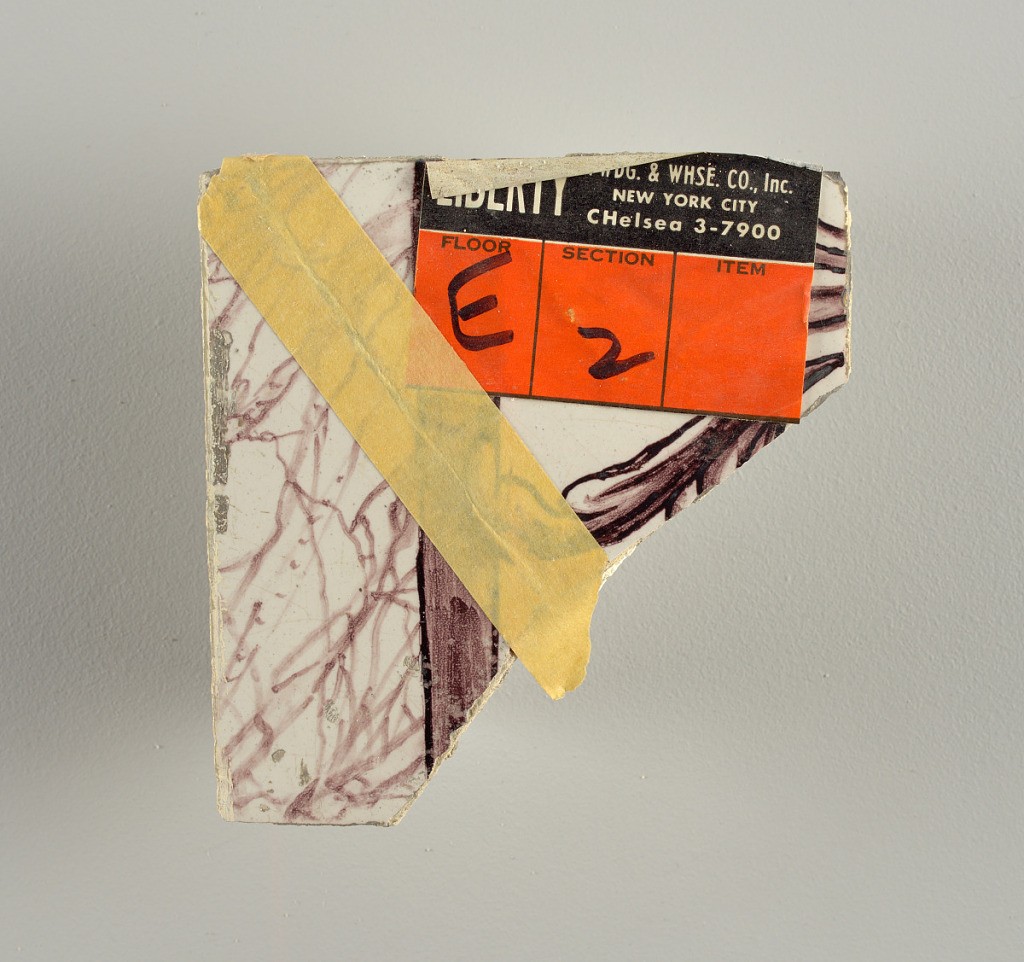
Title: Wall facing
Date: ca. 1725
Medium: tin-glazed earthenware, underglaze
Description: Running design for a frieze or a dado, composed of scrolls of foliage and strapwork, and four repeating motifs--a seated woman in a small upright oval medallion, a putto seated on a rocailled base, and strapwork in axial pattern.  The various panels, A to F, show various repeats of the same design, all being five tiles high and a varying number of tiles wide.